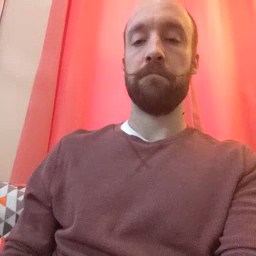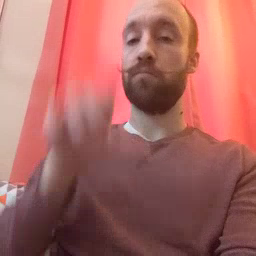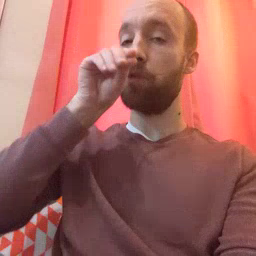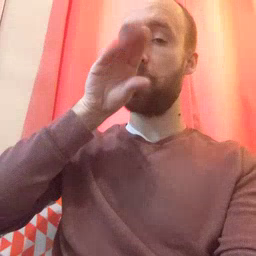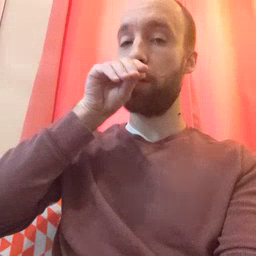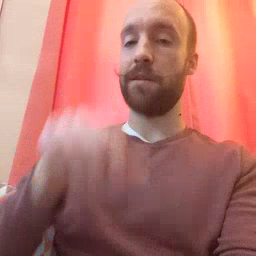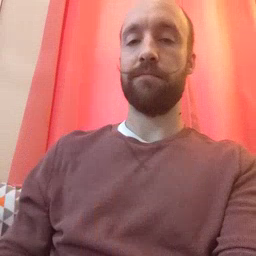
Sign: goose